Question: I've laid out this view hierarchy in IB (Xcode 6.3.1):

I would like to use Auto Layout (FYI: I am new to Auto Layout) to distribute the subviews horizontally (their widths should be equal to each other).
I'd really appreciate any pointers... the constraints I've added thus far have not kept the widths of the subviews equal.
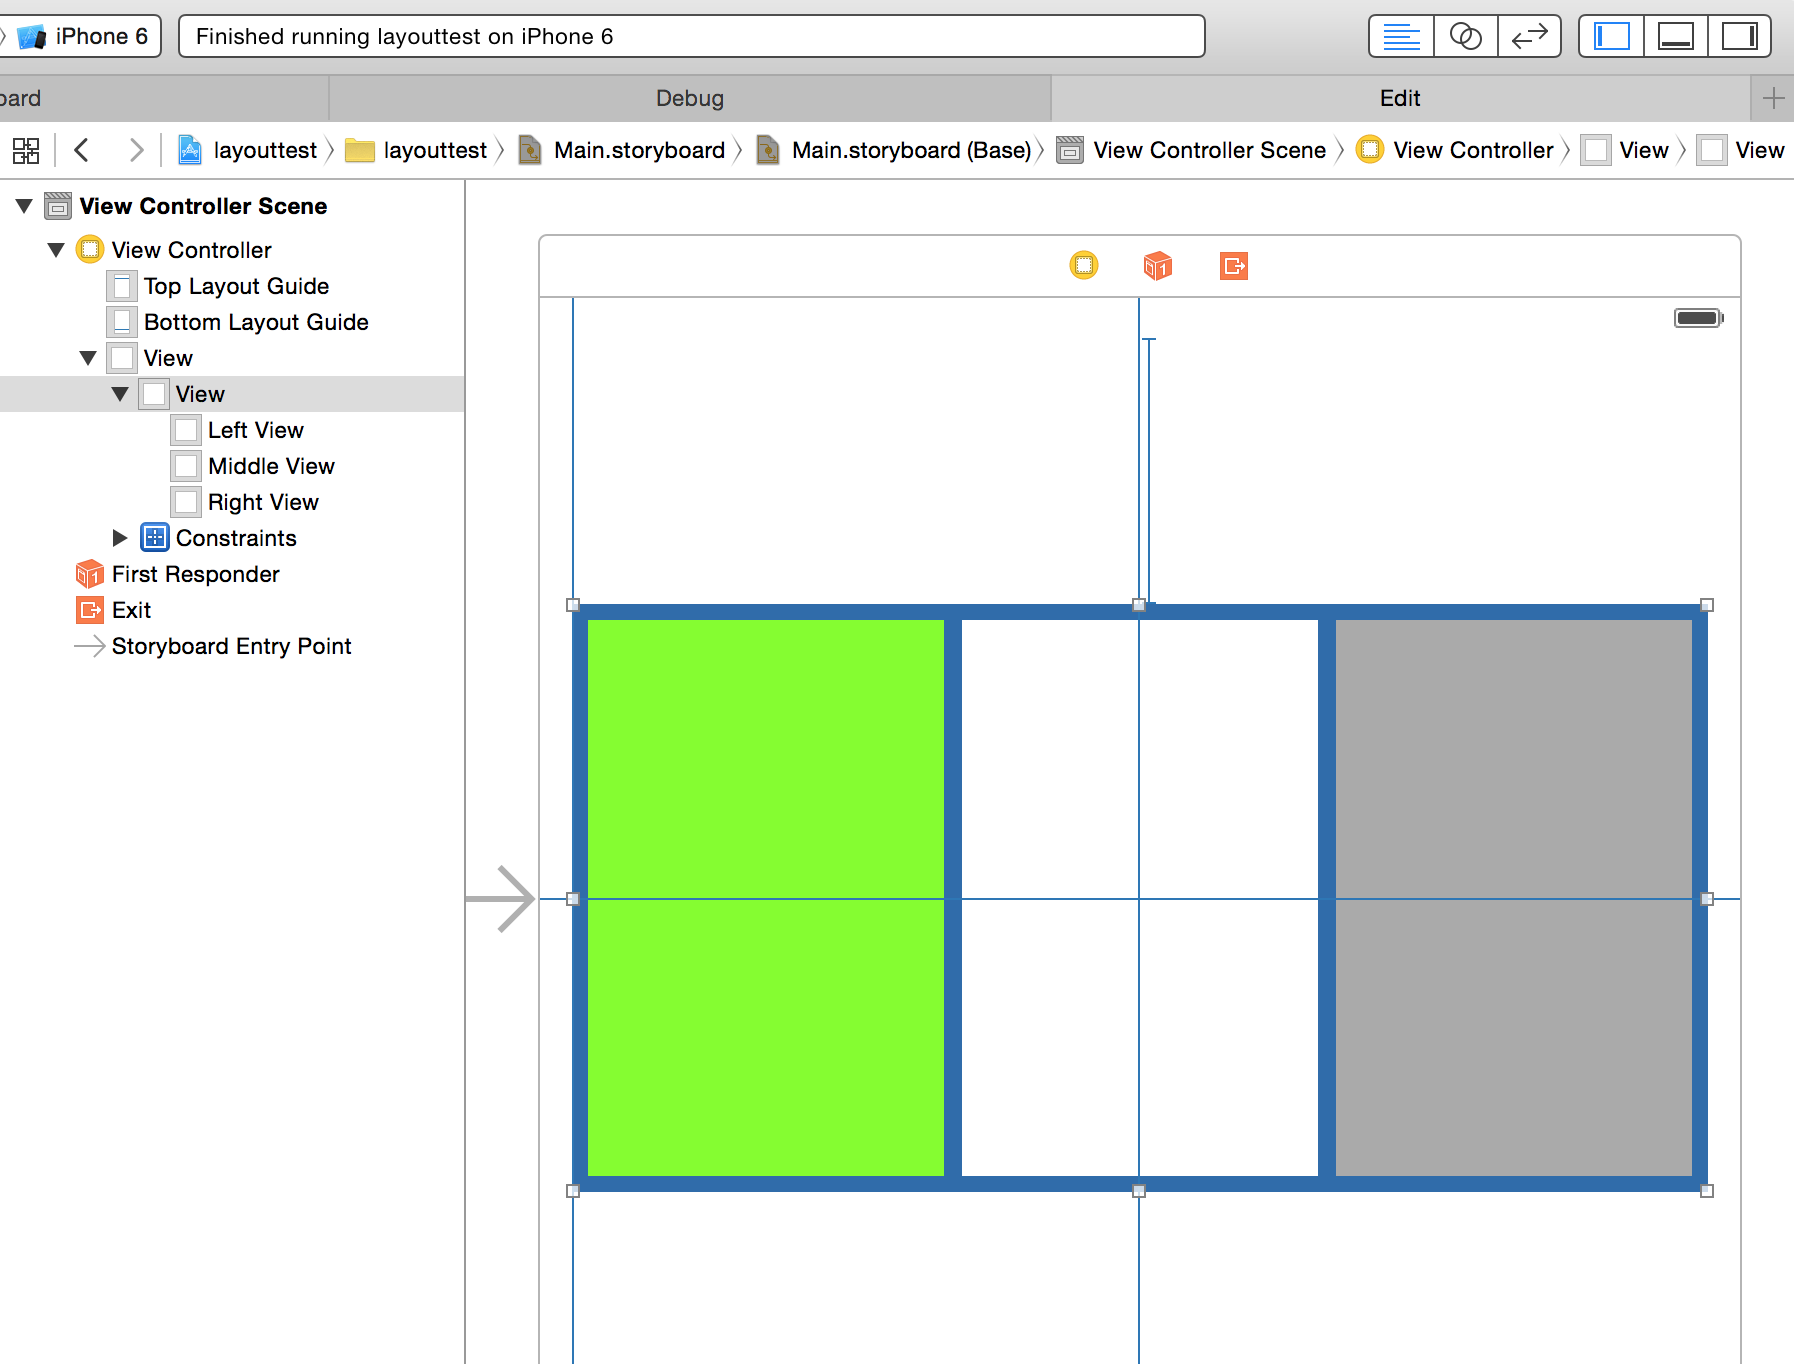
Answer: You should add these constraints:
- - - - - -
And you'll be good to go.
No need to specify that width of green == width of gray, they are already related to width of white, that'd be redundant, and autolayout hates redundancy.